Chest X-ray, PA view. Patient: 47 years old, sex M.
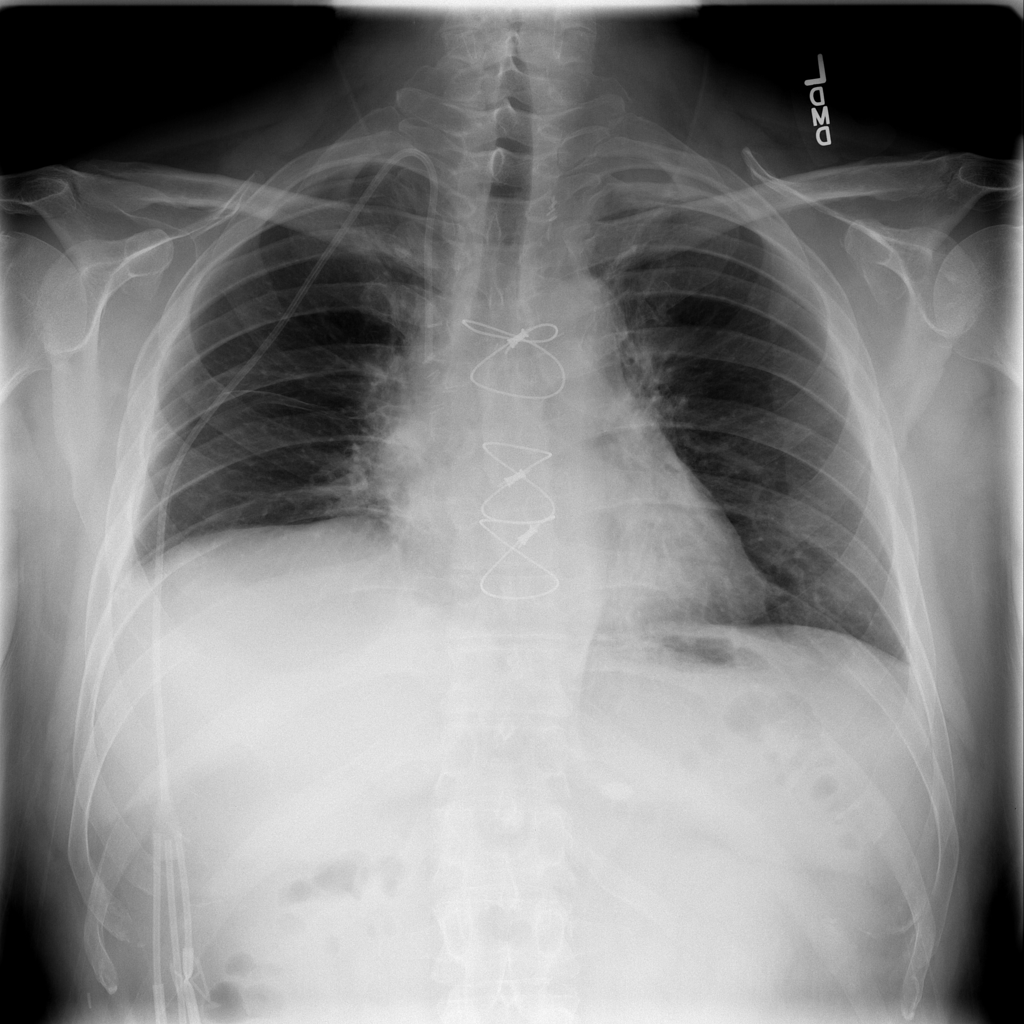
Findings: Fibrosis